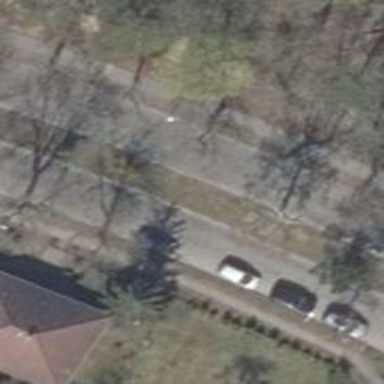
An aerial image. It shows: Residential road.